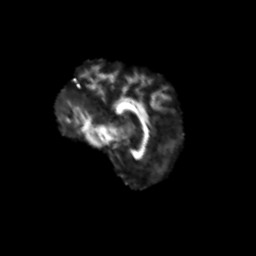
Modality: FA
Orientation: sagittal
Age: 74
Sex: female
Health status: ill
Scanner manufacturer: siemens
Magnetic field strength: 3 T
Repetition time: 8.7 s
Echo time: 0.11 s